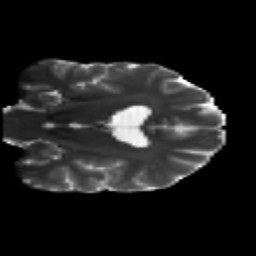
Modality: T2w
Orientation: coronal
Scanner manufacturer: siemens
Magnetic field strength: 3 T
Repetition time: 8.8 s
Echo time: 0.085 s